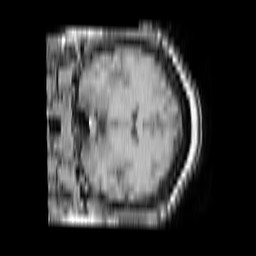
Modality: T1w
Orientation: coronal
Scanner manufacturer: philips
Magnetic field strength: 1.5 T
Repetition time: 0.188 s
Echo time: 0.00186 s